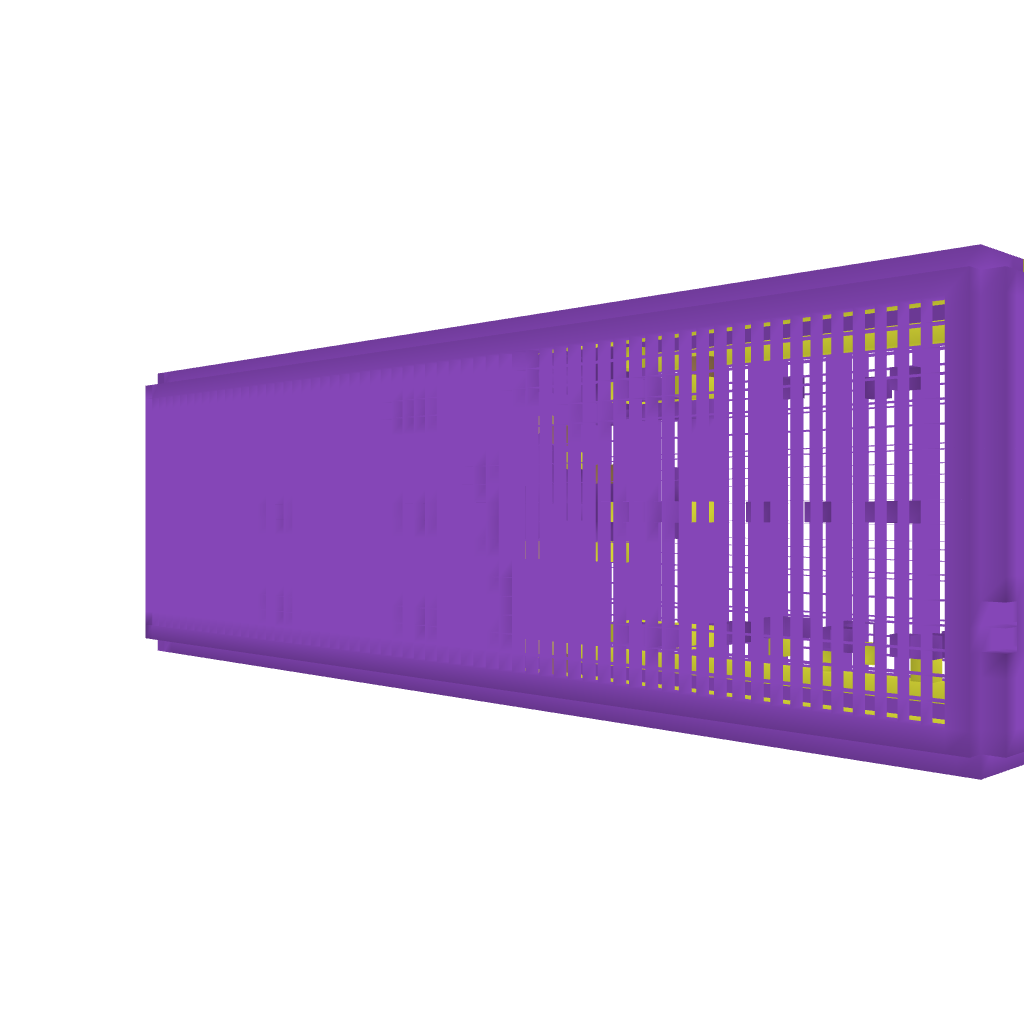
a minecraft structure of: Small Parkour Challenge bad low quality